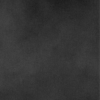
Label: dusty